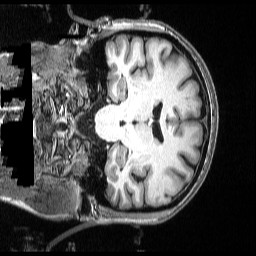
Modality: T1w
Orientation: coronal
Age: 50
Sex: female
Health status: ill
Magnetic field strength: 3 T
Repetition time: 2.53 s
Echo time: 0.00331 s